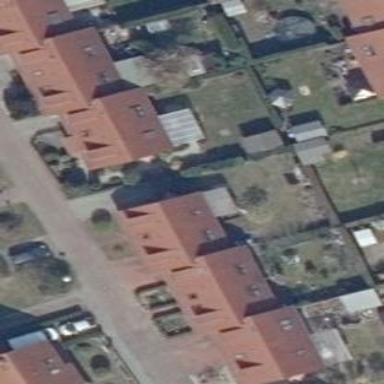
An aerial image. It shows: Terrace building.